Question: css from a tutorial

I'm trying to understand this from a tutorial I'm watching on youtube, but I can't seem to understand it.
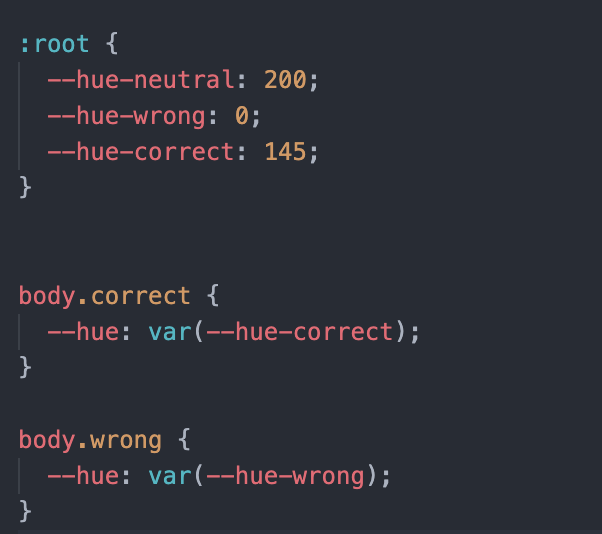
Answer: ### --hue is a CSS variable.
The code '--hue: var(--hue-correct)' is setting the CSS variable '--hue' to the value of the variable '--hue-correct' (e.g. '145')
For more information, see: <URL>